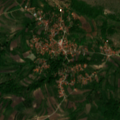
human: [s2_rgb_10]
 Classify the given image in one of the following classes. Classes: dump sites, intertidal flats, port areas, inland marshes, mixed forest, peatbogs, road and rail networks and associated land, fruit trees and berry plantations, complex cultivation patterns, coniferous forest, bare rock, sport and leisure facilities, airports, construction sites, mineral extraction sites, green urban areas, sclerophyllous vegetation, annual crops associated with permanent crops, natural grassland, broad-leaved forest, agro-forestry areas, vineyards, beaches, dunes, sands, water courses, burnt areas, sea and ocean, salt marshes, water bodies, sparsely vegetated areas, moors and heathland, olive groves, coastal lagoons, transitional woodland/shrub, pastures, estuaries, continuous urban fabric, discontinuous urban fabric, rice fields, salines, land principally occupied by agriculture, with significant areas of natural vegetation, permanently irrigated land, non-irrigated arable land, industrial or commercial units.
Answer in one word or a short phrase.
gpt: complex cultivation patterns, land principally occupied by agriculture, with significant areas of natural vegetation, natural grassland